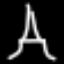
Label: The Eiffel Tower